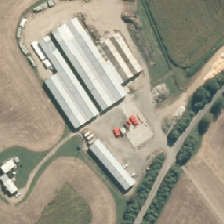
Land cover: shortrotation_cropland